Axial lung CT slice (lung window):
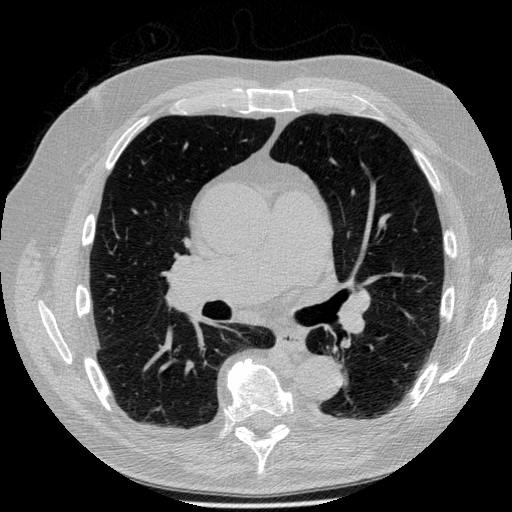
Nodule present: no